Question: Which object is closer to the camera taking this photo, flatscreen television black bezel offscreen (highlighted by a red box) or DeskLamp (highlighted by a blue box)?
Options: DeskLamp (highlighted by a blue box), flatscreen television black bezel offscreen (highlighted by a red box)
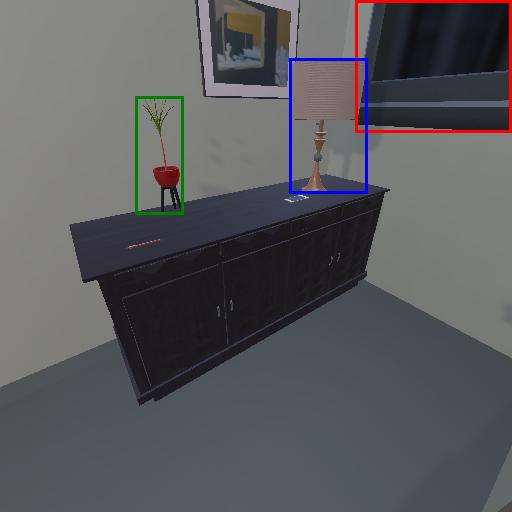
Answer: DeskLamp (highlighted by a blue box)